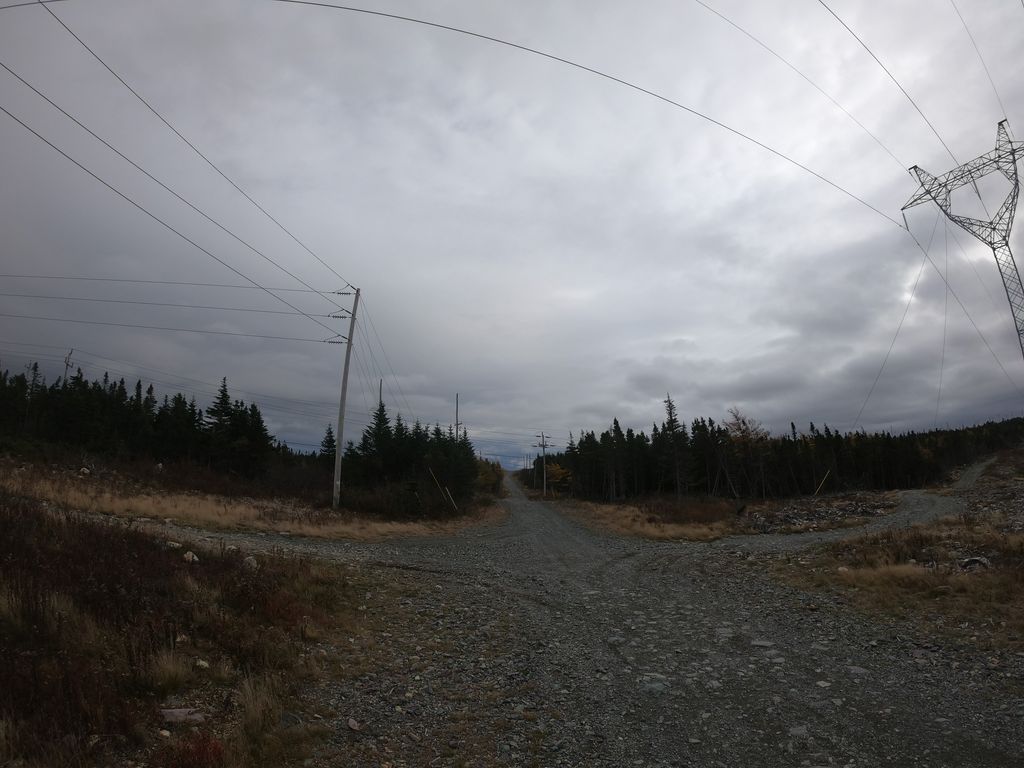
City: st_johns